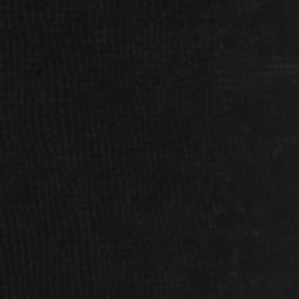
Label: frost